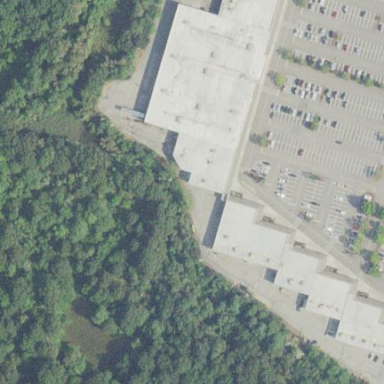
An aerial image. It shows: Retail building.